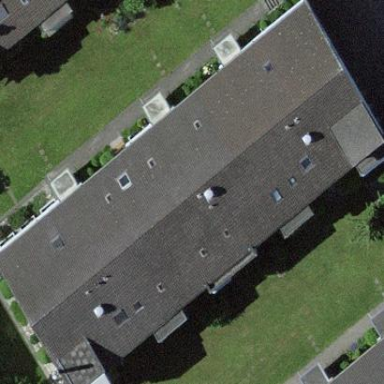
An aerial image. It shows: Gabled roof apartments building.